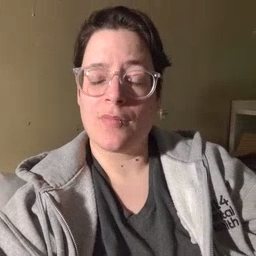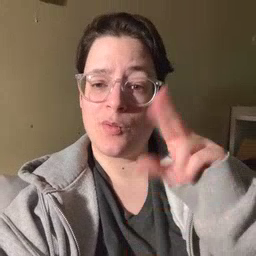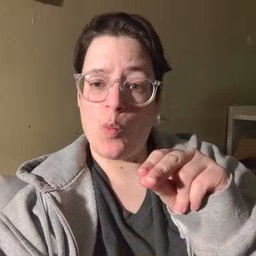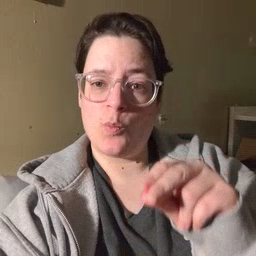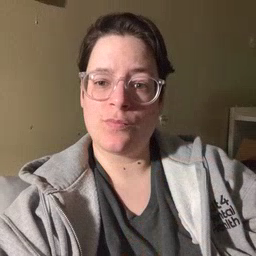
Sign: no